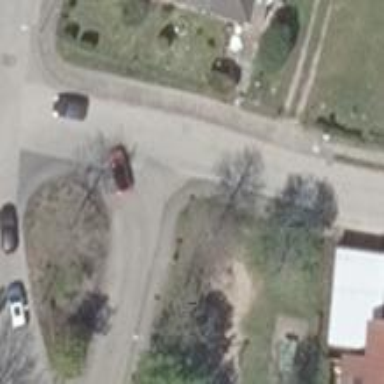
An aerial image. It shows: Alley classified as service road.